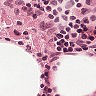
Metastatic tissue present: no